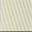
Piece: xx